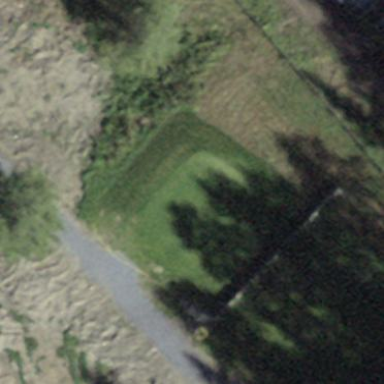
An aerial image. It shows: Golf tee on grassy land.